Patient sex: M
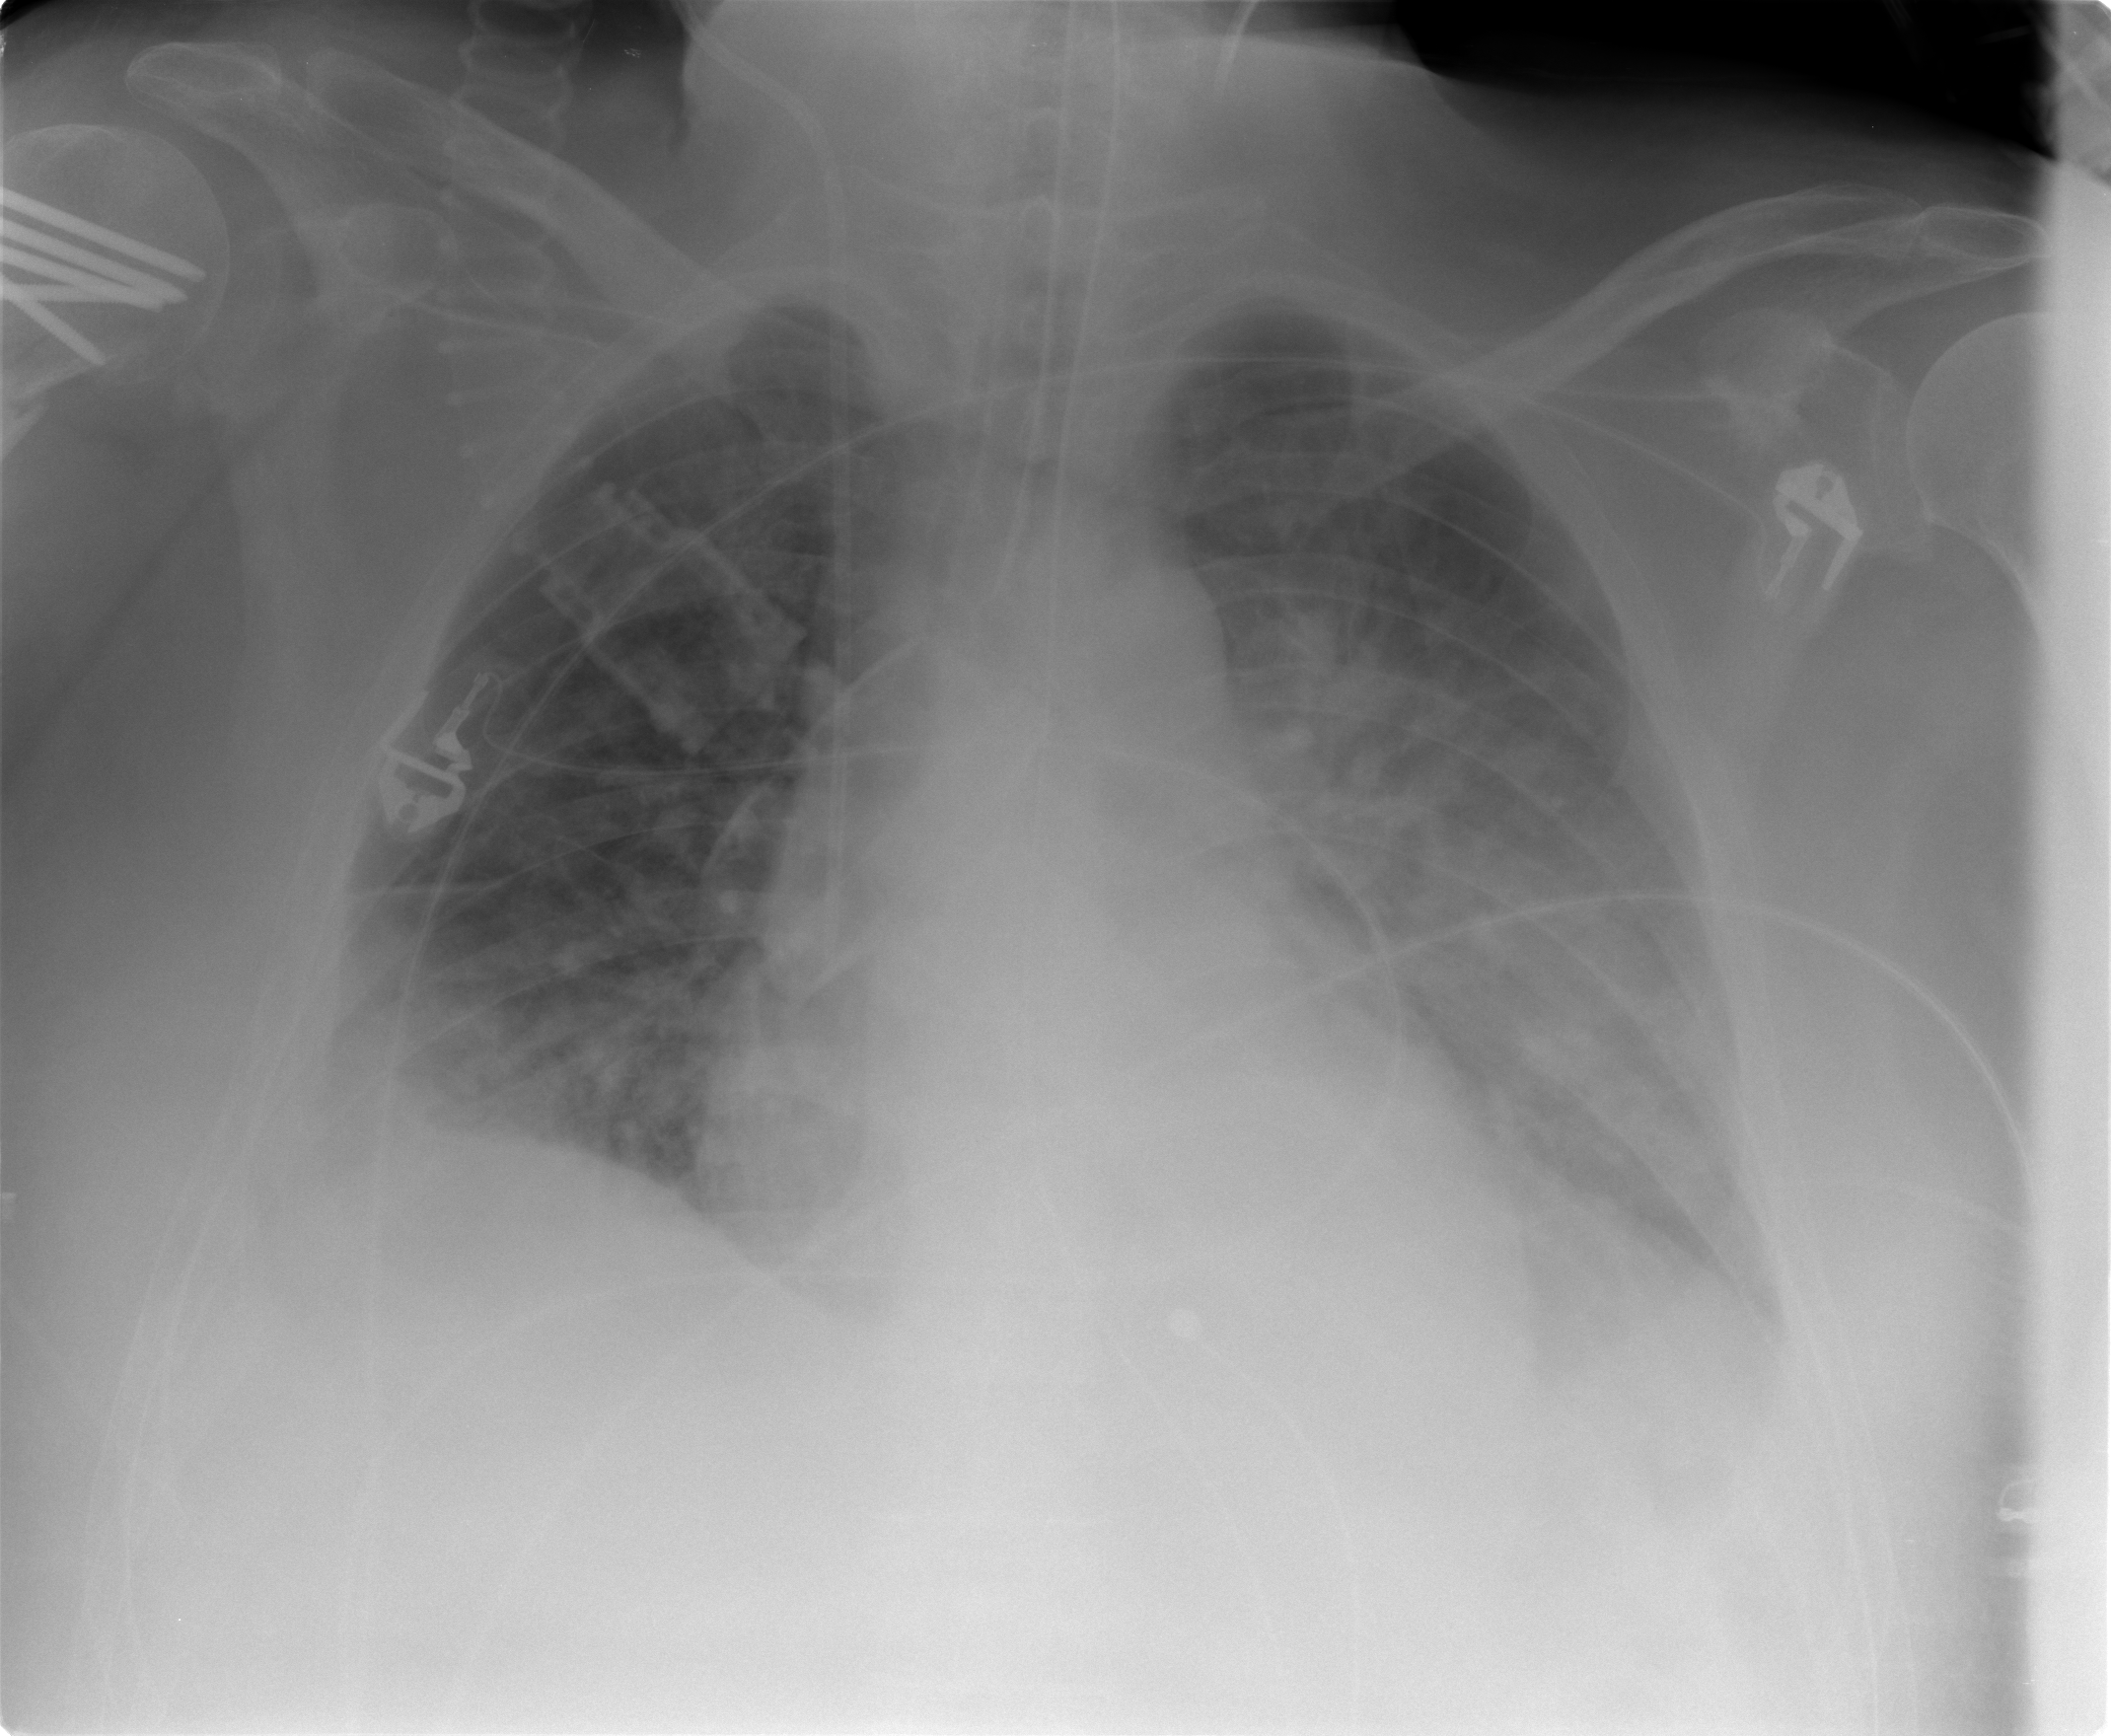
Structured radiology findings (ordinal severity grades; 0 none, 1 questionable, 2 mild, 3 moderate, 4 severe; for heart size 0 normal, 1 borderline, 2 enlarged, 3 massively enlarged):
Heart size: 2
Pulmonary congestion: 3
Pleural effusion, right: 3
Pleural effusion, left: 2
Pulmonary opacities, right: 2
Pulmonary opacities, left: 3
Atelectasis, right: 2
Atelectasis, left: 3